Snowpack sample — Buffalo Mountain, Silverthorne, Colorado, USA (1/25/25, 10:11 AM MST)
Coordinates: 39.6222, -106.1139
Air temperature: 22 °F
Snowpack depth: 110 cm
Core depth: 10 cm
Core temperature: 46.4 °F
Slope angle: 12°, slope face: 102°
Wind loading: high
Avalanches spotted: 0
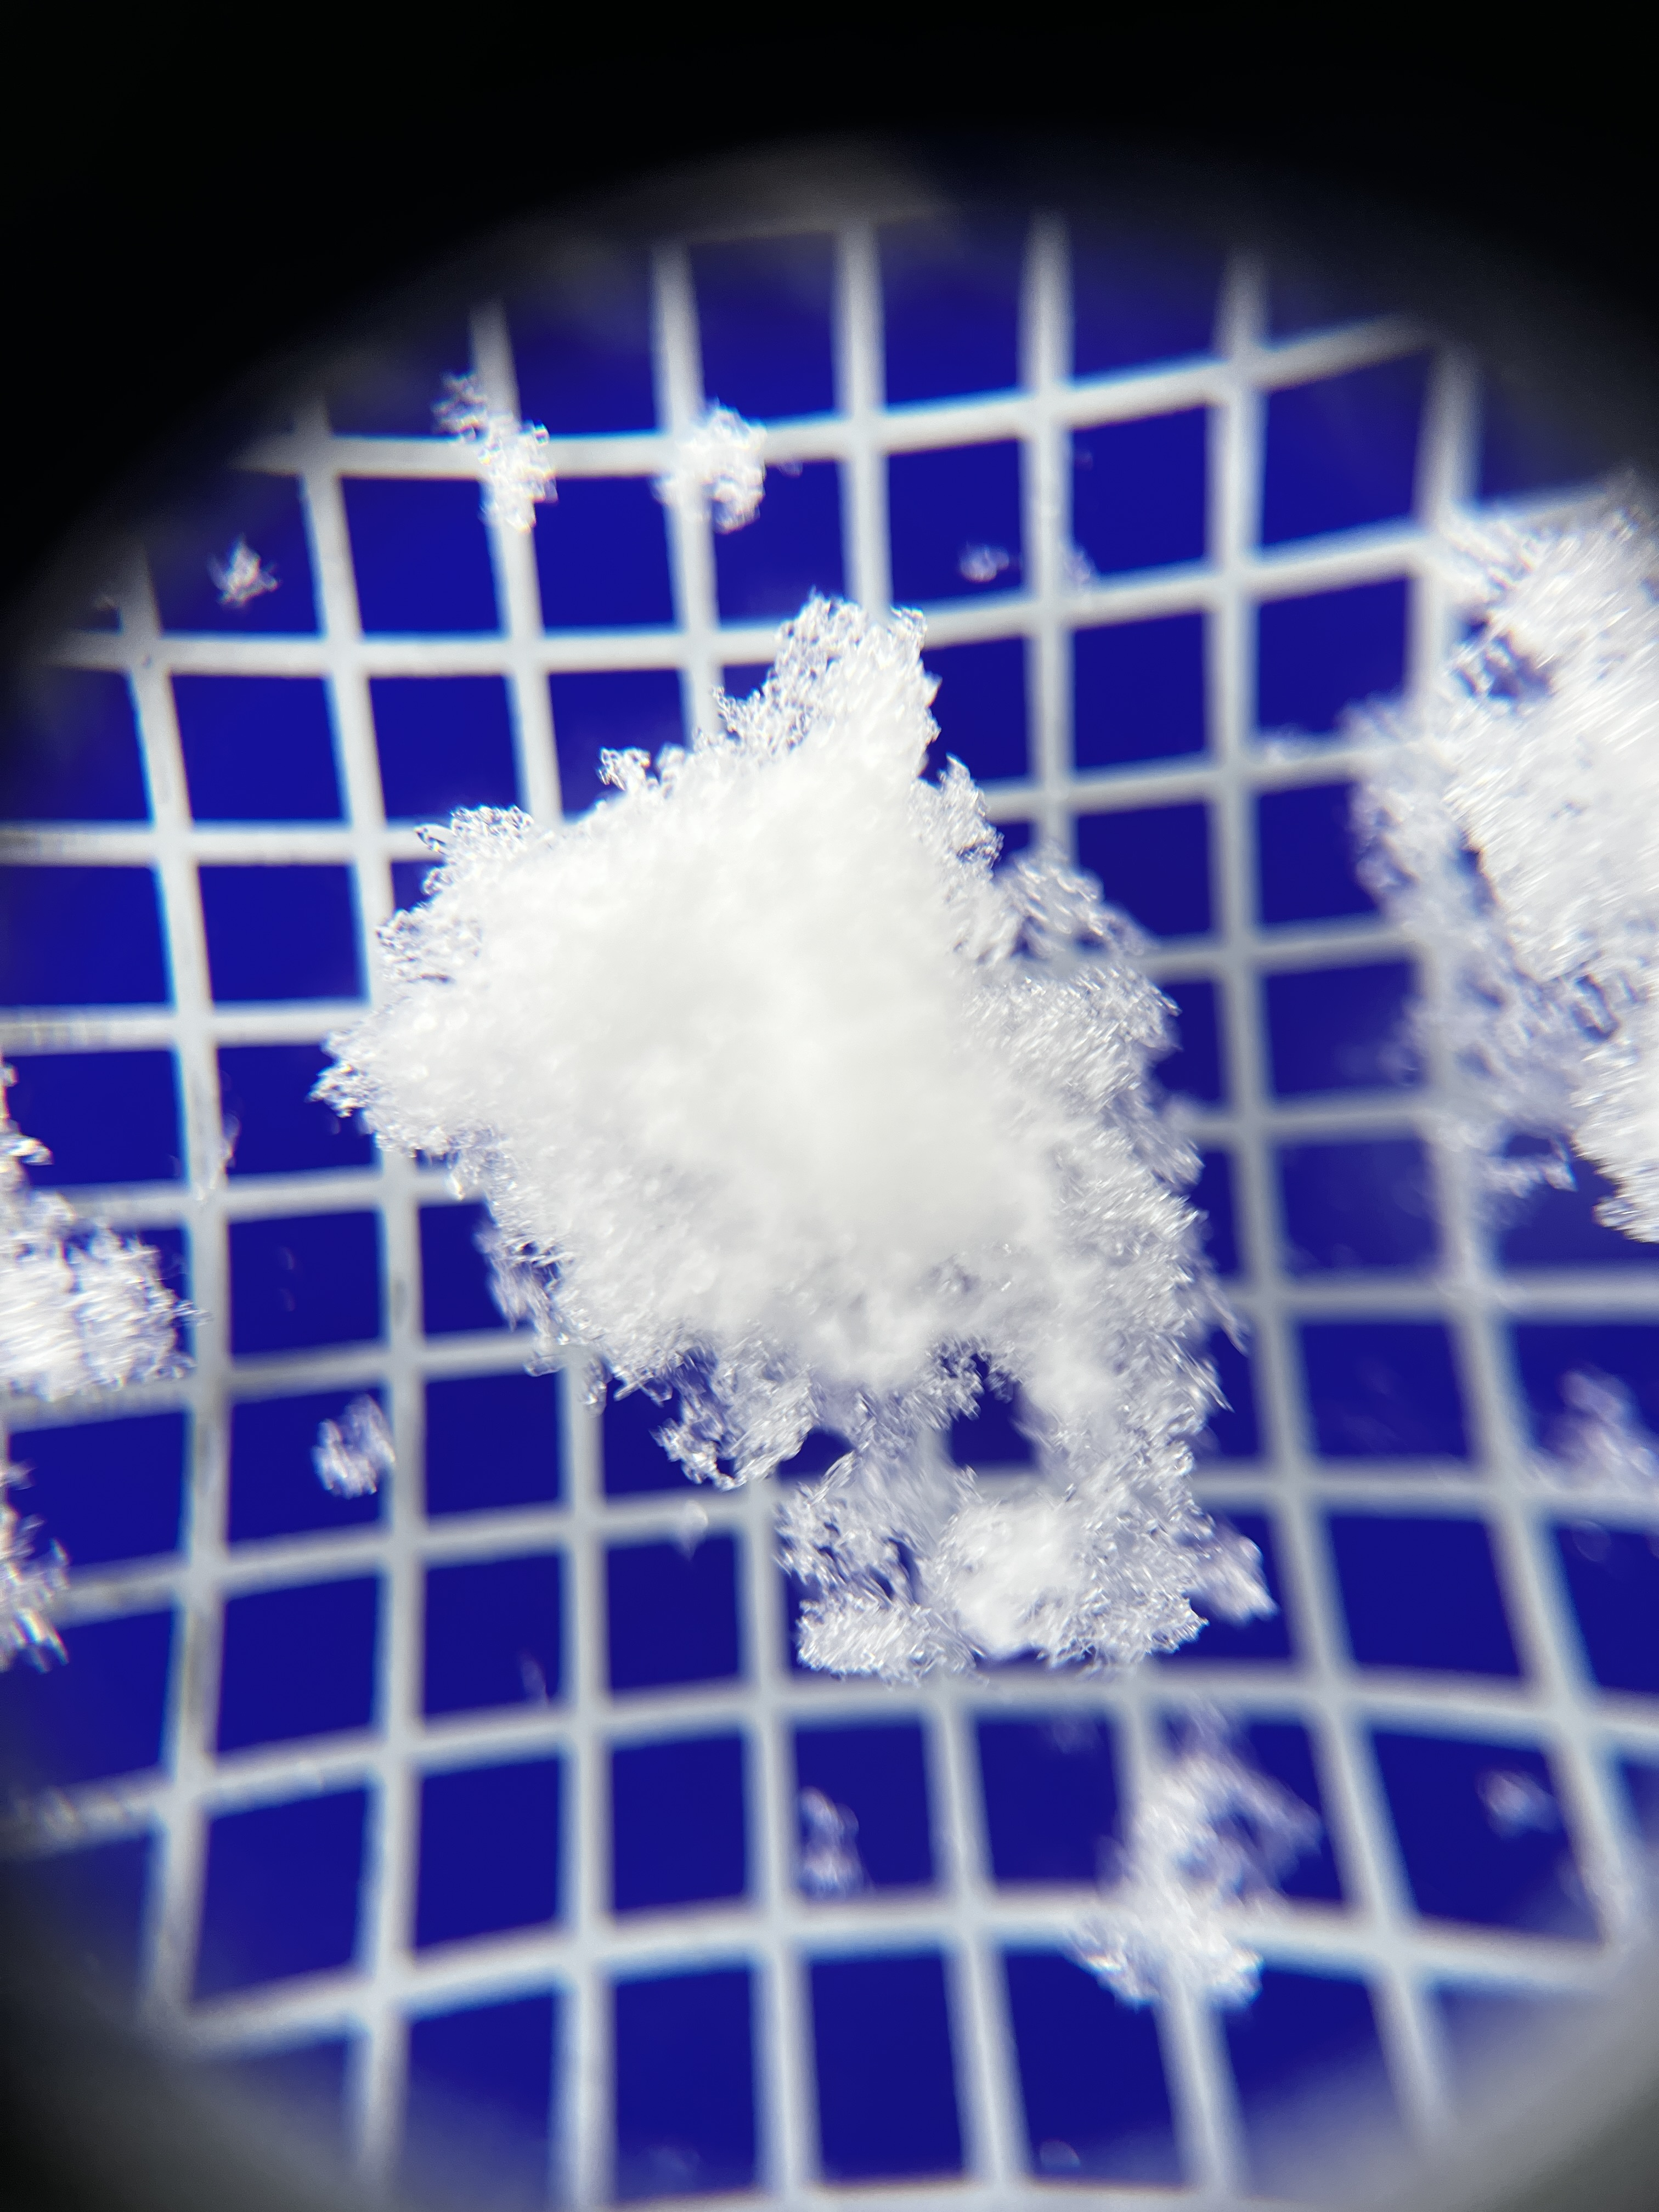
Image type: magnified_profile
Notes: No avalanches nearby, collected on the outskirts of a fire break 15 meters from the treeline, on way to Buffalo and Red Mountain